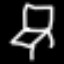
Label: chair